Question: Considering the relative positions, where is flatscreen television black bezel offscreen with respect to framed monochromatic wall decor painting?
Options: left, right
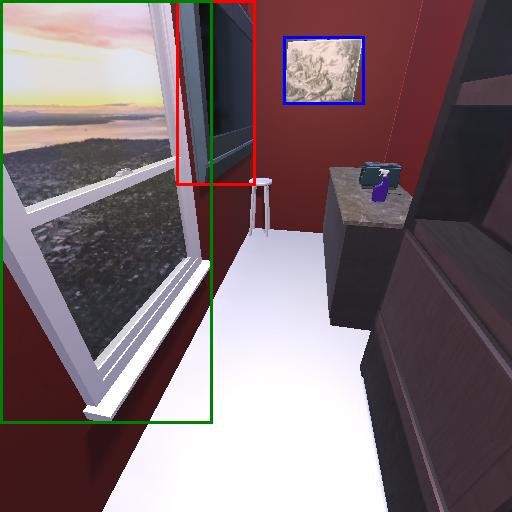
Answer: left